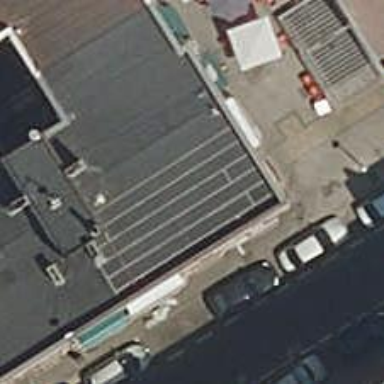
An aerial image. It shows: Greengrocer shop.